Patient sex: M
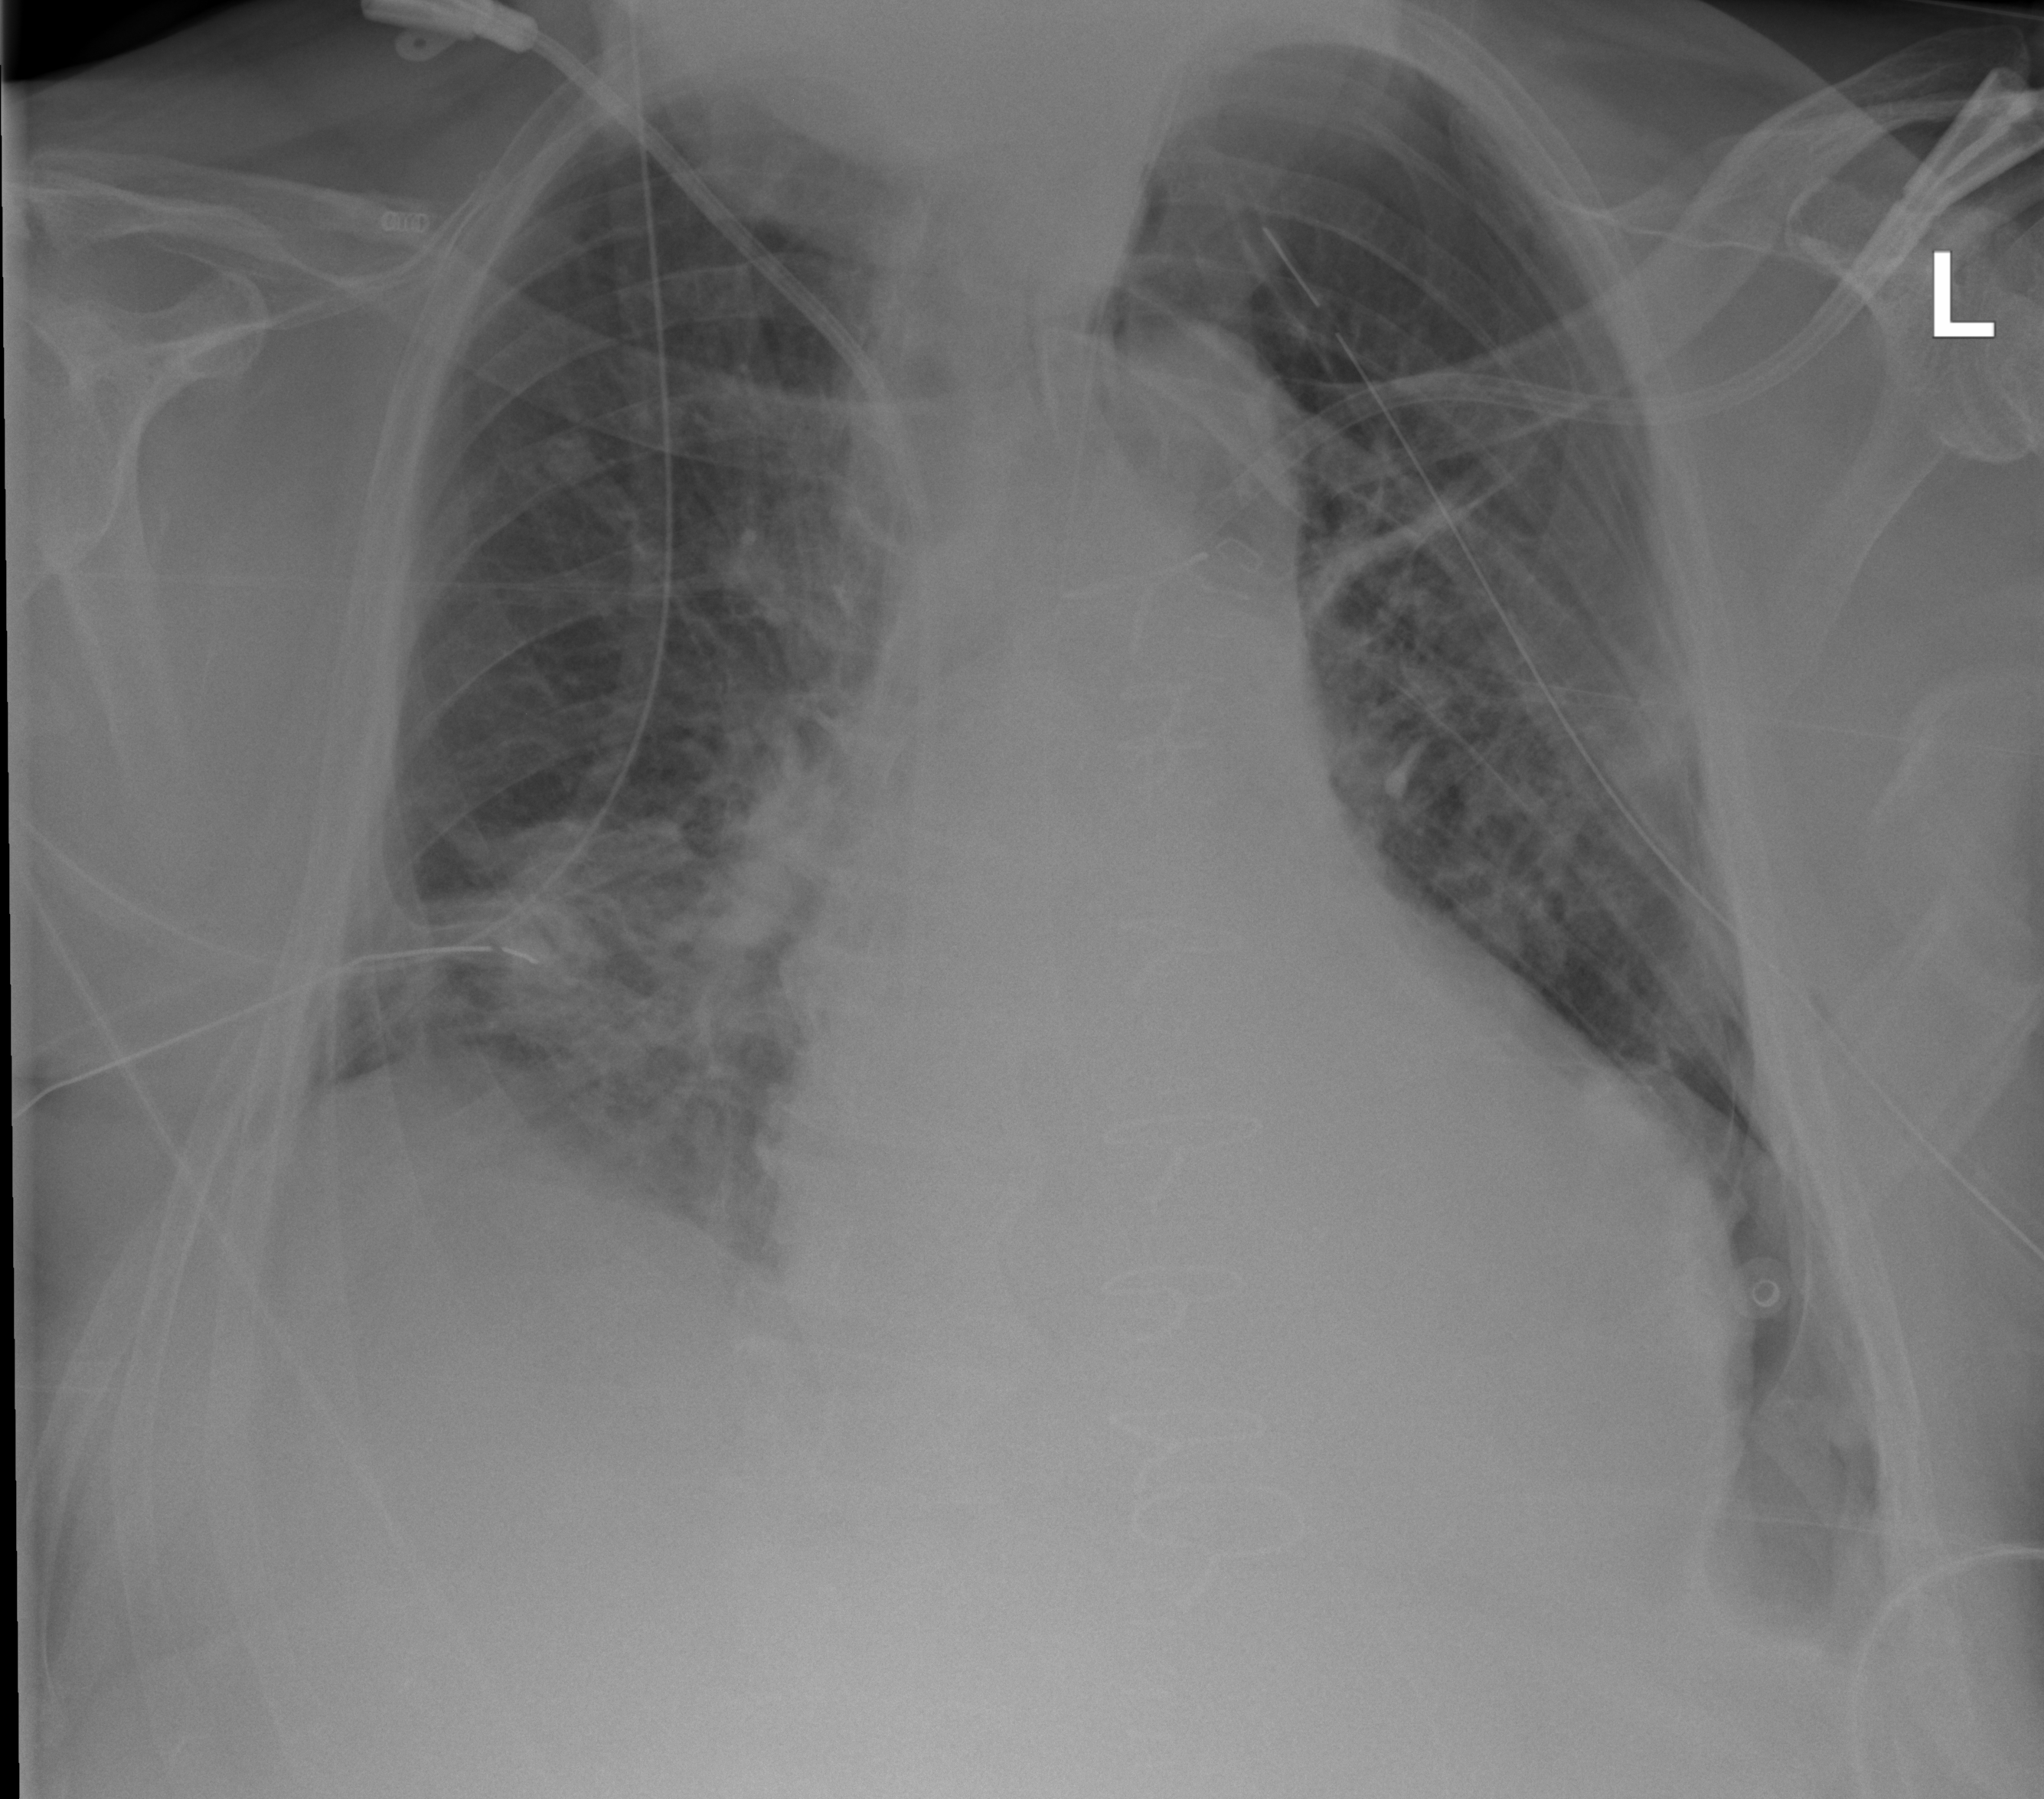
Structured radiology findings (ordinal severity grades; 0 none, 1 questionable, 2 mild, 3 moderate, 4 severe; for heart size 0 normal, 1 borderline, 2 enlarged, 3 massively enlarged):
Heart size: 2
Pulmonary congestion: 2
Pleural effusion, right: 1
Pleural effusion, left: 2
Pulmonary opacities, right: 3
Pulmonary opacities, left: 1
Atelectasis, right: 2
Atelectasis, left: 2